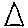
Label: triangle